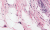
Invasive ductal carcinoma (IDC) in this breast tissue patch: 0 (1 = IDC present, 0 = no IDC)